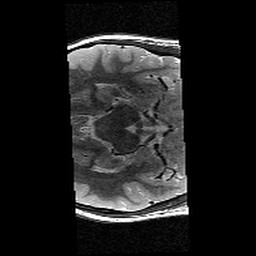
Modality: T2w
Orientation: axial
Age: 12
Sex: female
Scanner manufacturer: siemens
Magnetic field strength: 3 T
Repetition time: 9.23 s
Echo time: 0.067 s